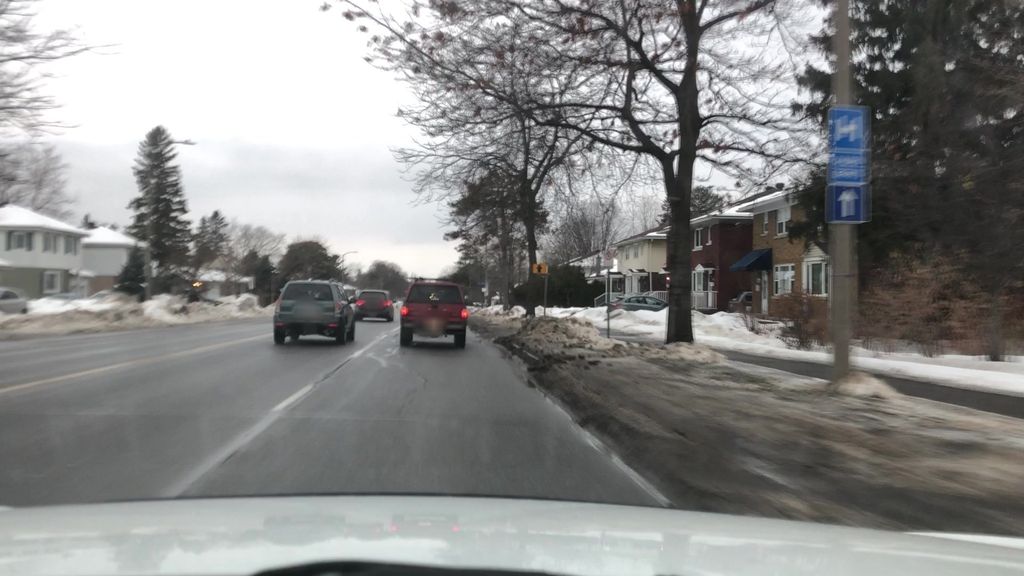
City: ottawa-gatineau